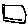
Label: square